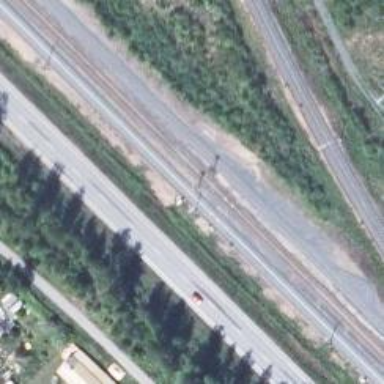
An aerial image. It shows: Railway signal.